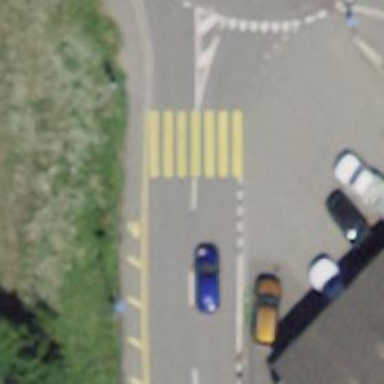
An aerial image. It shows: Uncontrolled footway crossing with markings.